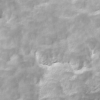
Label: not_dusty